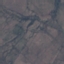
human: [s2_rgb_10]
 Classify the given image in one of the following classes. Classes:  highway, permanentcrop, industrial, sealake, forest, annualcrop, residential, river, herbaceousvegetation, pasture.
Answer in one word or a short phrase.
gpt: HerbaceousVegetation